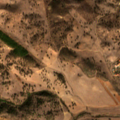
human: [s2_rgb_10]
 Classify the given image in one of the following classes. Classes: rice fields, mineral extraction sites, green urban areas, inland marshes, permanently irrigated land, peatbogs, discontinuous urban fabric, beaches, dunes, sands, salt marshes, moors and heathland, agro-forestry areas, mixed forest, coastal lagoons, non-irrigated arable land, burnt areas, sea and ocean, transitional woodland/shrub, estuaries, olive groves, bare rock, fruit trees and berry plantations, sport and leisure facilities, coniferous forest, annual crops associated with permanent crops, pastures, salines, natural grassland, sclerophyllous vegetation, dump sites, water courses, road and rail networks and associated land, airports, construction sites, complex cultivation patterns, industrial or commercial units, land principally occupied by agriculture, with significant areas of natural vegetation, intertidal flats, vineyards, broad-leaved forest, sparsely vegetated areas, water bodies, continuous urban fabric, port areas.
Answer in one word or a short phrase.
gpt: mineral extraction sites, non-irrigated arable land, pastures, complex cultivation patterns, agro-forestry areas, broad-leaved forest